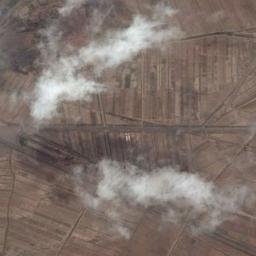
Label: cloud